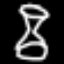
Label: hourglass